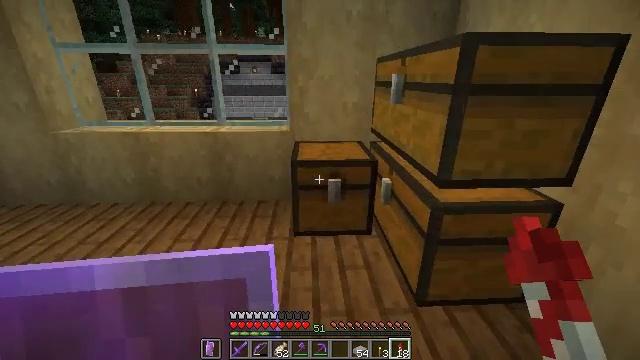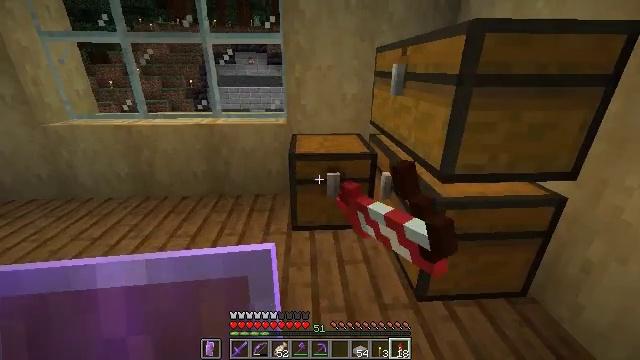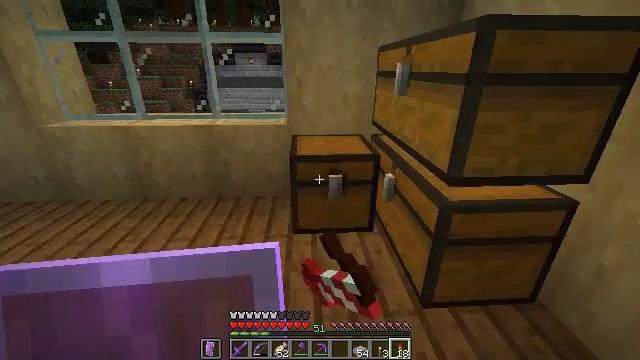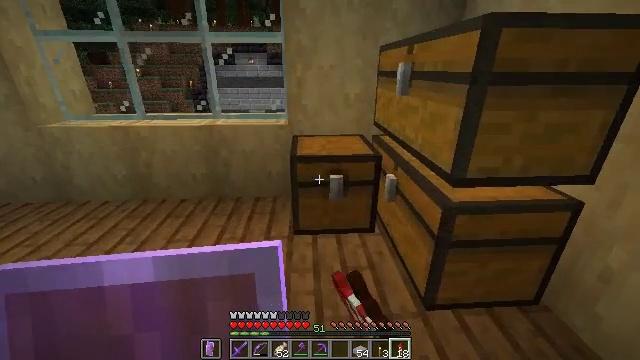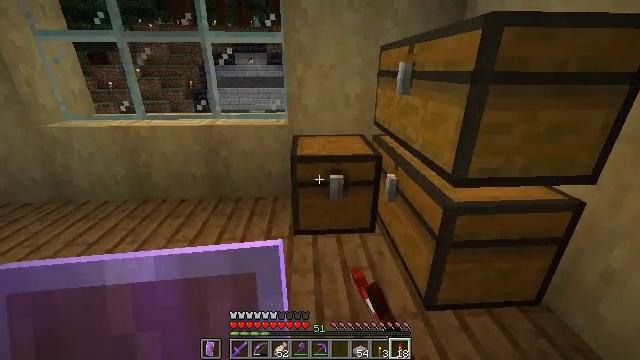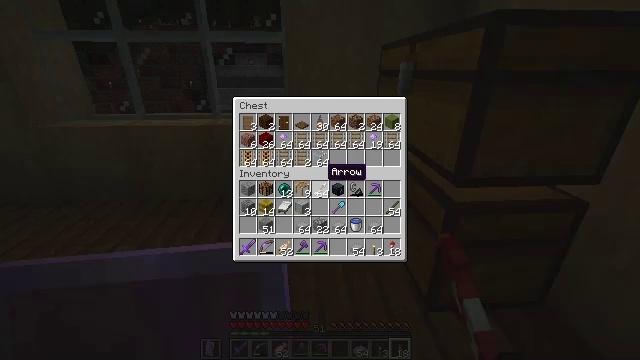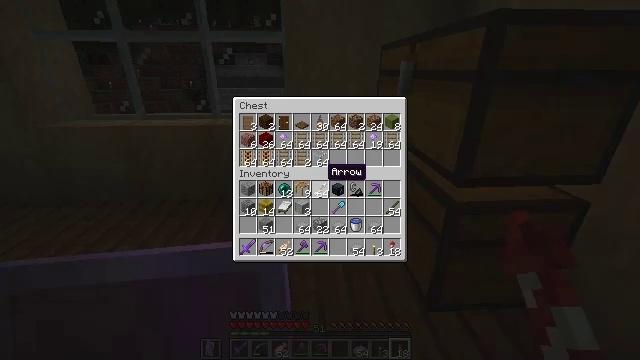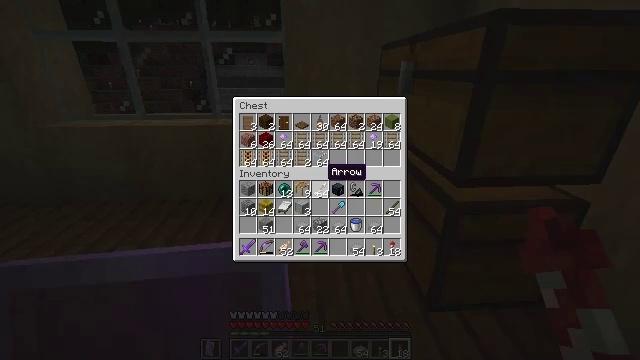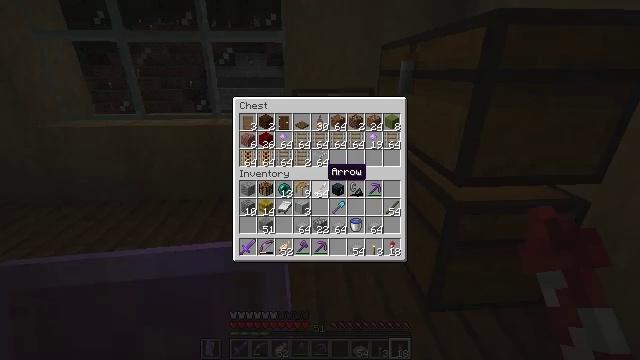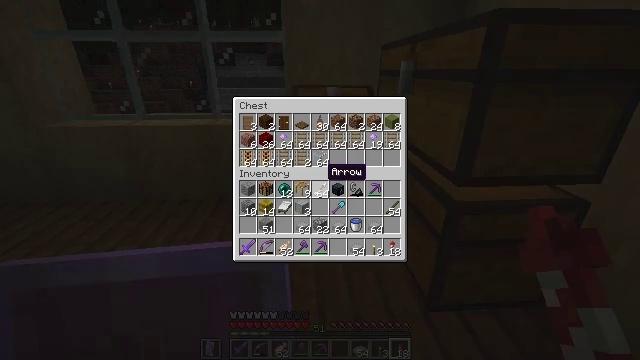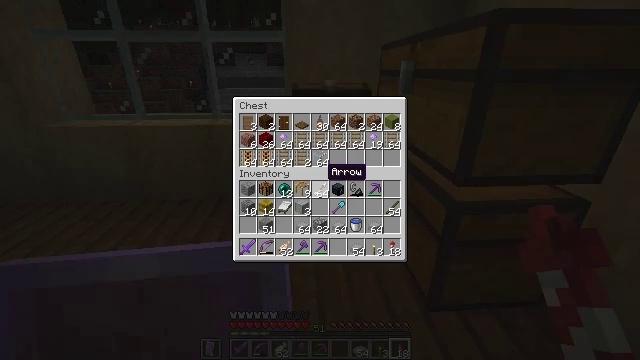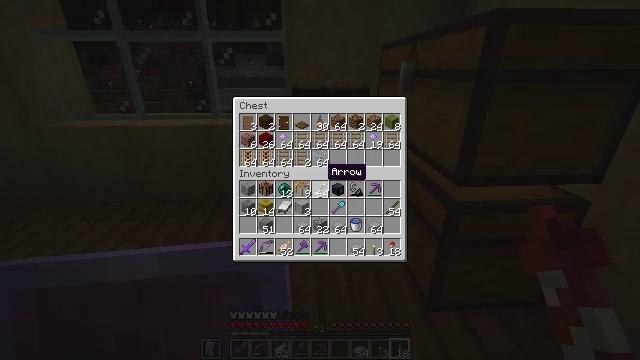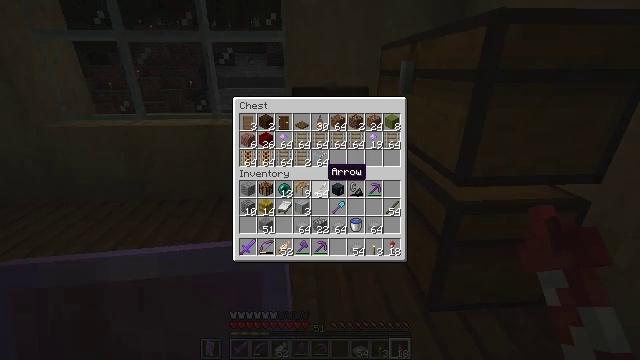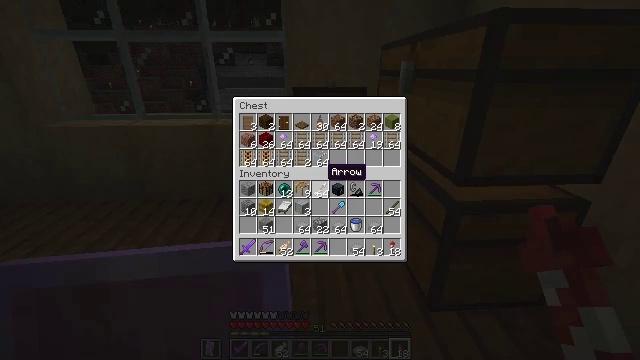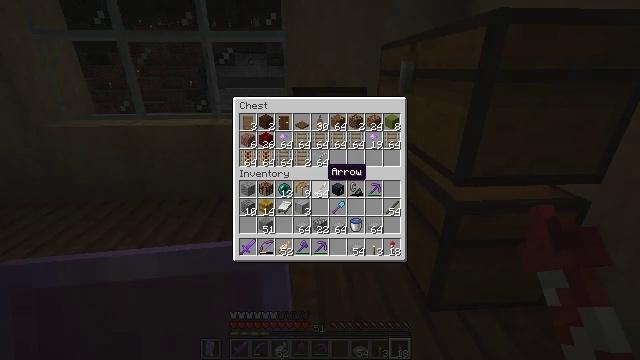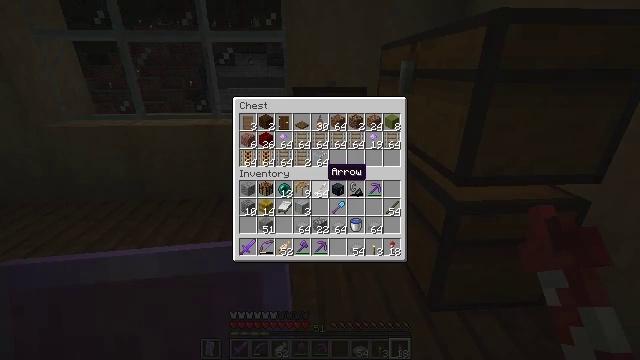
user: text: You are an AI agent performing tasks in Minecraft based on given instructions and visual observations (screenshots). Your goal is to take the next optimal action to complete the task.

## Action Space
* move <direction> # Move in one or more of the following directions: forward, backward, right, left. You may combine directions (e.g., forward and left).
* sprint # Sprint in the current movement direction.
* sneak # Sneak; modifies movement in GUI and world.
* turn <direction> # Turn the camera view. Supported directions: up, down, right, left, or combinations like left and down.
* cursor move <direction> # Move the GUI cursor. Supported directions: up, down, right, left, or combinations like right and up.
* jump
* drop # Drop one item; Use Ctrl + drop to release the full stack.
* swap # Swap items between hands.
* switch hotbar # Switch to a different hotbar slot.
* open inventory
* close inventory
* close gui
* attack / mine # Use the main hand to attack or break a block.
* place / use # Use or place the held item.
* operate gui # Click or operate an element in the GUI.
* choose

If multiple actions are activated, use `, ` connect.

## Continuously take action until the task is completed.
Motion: motion action
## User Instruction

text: Combat the slime.
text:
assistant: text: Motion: turn down, use / place
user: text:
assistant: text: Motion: use / place
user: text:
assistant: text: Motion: no_op
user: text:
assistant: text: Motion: no_op
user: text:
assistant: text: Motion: open gui
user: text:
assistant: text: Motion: no_op
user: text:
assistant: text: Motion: no_op
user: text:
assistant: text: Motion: no_op
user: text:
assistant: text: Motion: no_op
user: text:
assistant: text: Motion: no_op
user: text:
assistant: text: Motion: no_op
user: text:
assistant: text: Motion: no_op
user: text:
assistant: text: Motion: no_op
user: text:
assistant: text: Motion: no_op
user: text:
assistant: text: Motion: no_op
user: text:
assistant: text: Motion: no_op
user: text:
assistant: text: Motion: no_op
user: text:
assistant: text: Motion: no_op
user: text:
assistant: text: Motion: no_op
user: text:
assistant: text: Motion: no_op
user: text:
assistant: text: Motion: no_op
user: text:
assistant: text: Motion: no_op
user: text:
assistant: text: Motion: no_op
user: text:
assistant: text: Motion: no_op
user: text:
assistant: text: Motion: cursor move left
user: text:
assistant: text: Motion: cursor move left
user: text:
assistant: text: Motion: no_op
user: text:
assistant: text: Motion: no_op
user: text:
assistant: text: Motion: no_op
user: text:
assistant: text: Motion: sneak